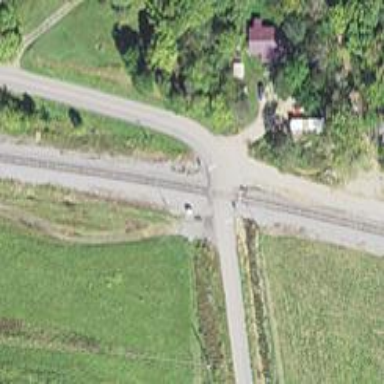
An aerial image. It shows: Railway track.